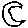
Label: moon